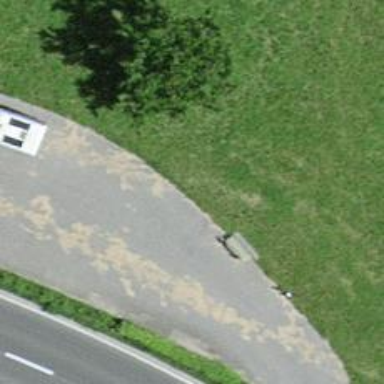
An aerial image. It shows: Bench for seating.